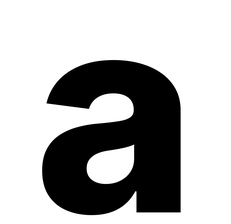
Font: Inter_ExtraBold